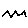
Label: zigzag